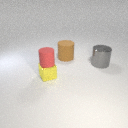
small red rubber cylinder above small yellow metal cube